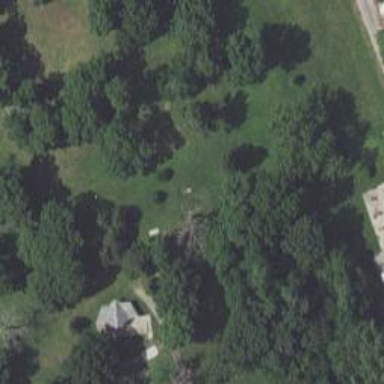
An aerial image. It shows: Disc golf tee.